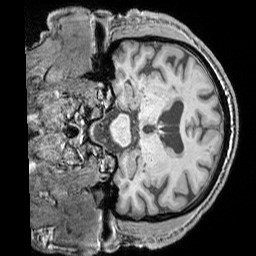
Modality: T1w
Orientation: coronal
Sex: male
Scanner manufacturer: siemens
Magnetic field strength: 3 T
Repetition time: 2.3 s
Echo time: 0.00226 s